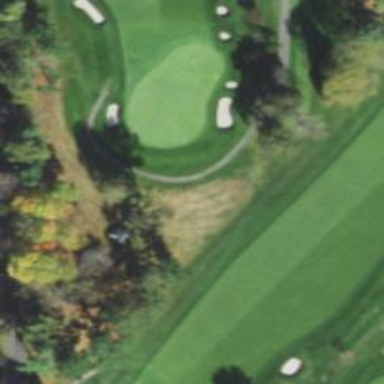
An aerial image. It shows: Pathway for golfing.